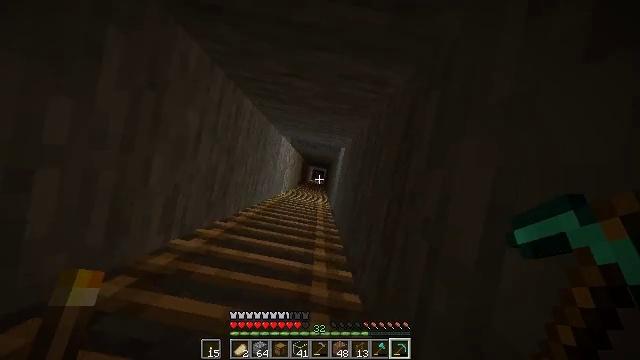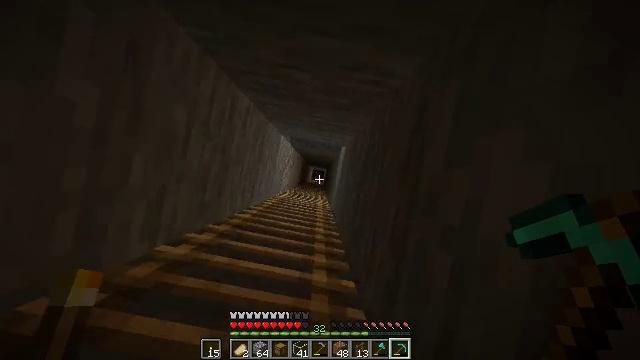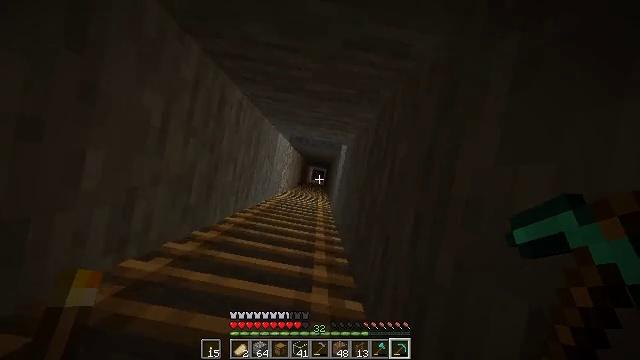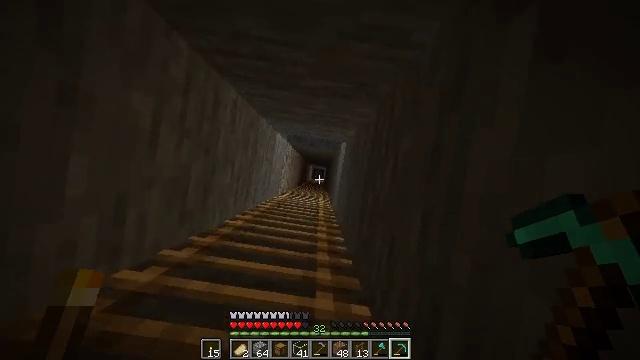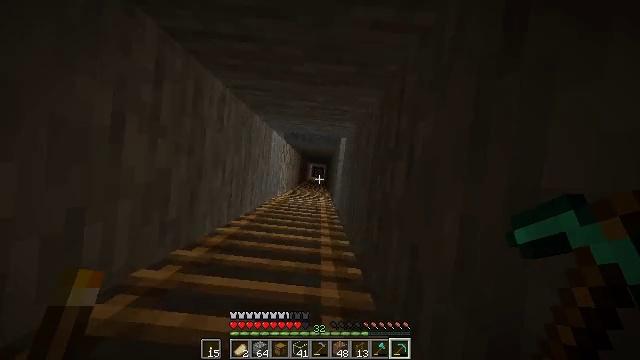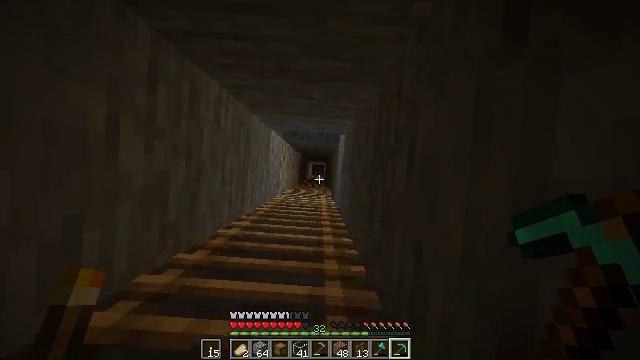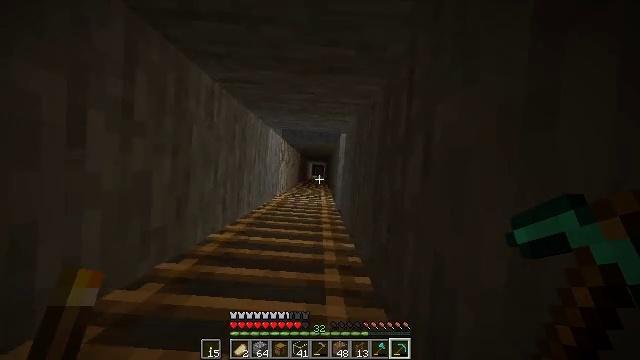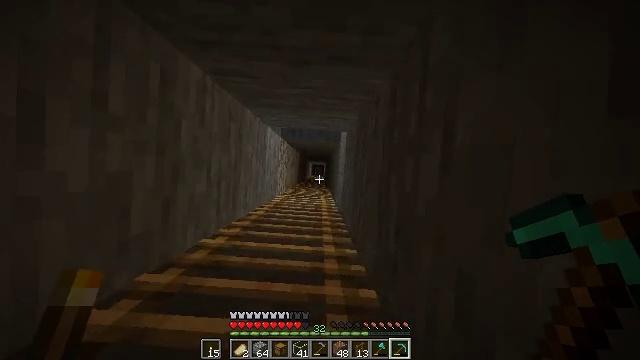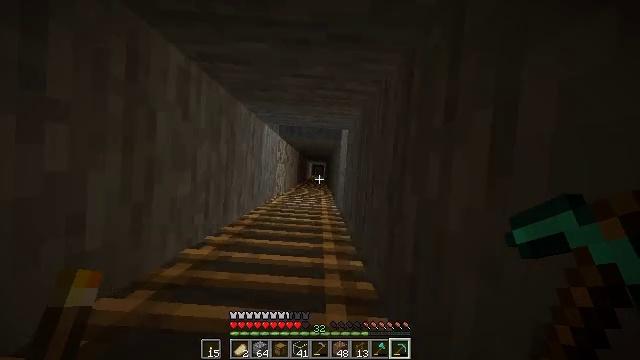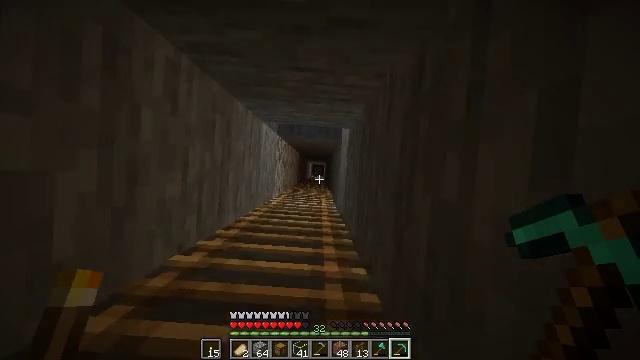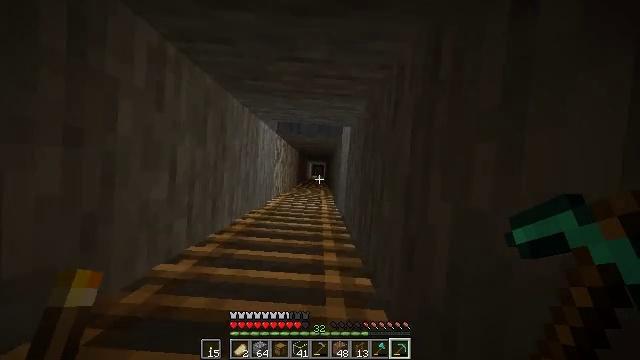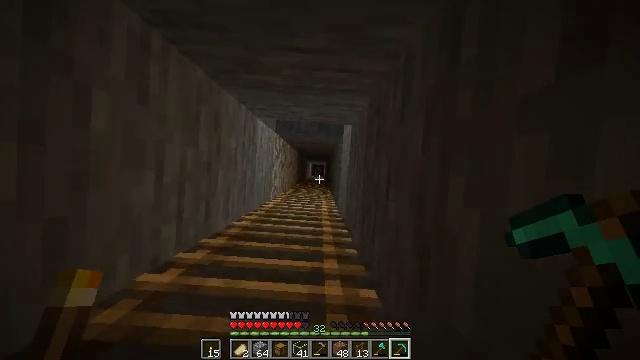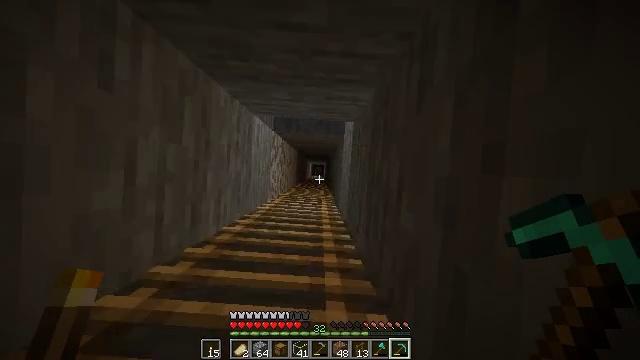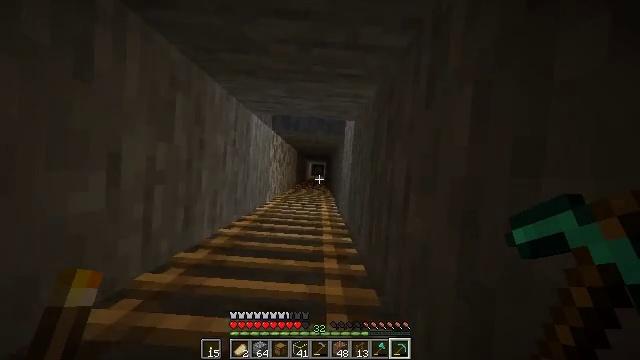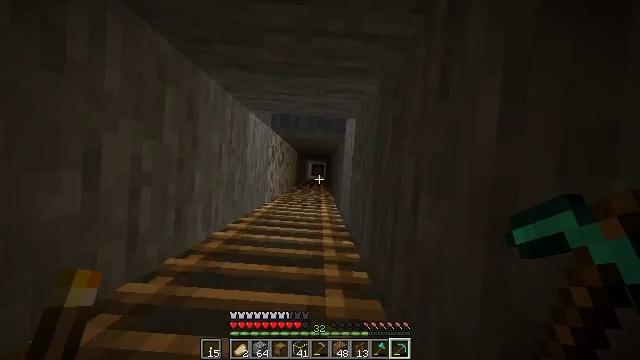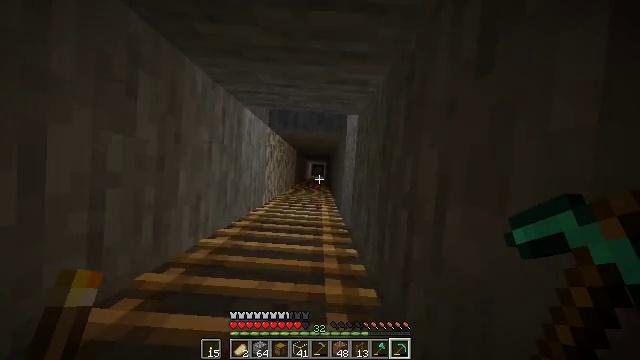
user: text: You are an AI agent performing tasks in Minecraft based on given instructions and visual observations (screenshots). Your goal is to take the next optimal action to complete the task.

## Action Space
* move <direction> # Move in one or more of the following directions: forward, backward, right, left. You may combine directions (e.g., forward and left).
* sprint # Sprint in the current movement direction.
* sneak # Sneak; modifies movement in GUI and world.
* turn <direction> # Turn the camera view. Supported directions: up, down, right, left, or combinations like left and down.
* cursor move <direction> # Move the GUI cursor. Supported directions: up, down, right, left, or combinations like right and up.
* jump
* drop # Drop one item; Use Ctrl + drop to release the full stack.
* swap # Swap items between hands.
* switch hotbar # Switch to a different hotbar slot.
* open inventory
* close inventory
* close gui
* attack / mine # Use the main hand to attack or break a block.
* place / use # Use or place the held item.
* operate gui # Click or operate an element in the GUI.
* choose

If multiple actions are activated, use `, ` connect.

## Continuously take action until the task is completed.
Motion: motion action
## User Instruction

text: craft item air
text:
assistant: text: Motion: move forward
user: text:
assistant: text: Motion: move forward
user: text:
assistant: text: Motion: move forward, turn left
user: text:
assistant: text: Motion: move forward, turn left
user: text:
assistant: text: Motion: move forward, turn left
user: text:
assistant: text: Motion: move forward
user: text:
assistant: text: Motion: move forward
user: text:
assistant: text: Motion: move forward
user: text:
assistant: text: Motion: move forward
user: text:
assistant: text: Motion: move forward
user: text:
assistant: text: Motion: move forward
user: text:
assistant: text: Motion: move forward
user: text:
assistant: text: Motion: move forward
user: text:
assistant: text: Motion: move forward
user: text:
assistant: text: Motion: move forward
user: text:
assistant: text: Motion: move forward
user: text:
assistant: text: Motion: move forward
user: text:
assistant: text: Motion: move forward
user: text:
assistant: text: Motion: move forward
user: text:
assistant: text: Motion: move forward
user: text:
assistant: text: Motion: move forward
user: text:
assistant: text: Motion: move forward
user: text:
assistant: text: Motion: move forward
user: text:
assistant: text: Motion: move forward
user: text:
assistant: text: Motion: move forward
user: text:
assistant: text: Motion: move forward
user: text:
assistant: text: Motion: move forward
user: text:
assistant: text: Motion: move forward
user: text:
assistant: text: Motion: move forward
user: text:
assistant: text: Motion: move forward